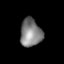
Tissue: lung
Cell type: Endothelial cells
Senescence score: 0.2196
Nuclear area (px): 592
Mean DAPI intensity: 126.657